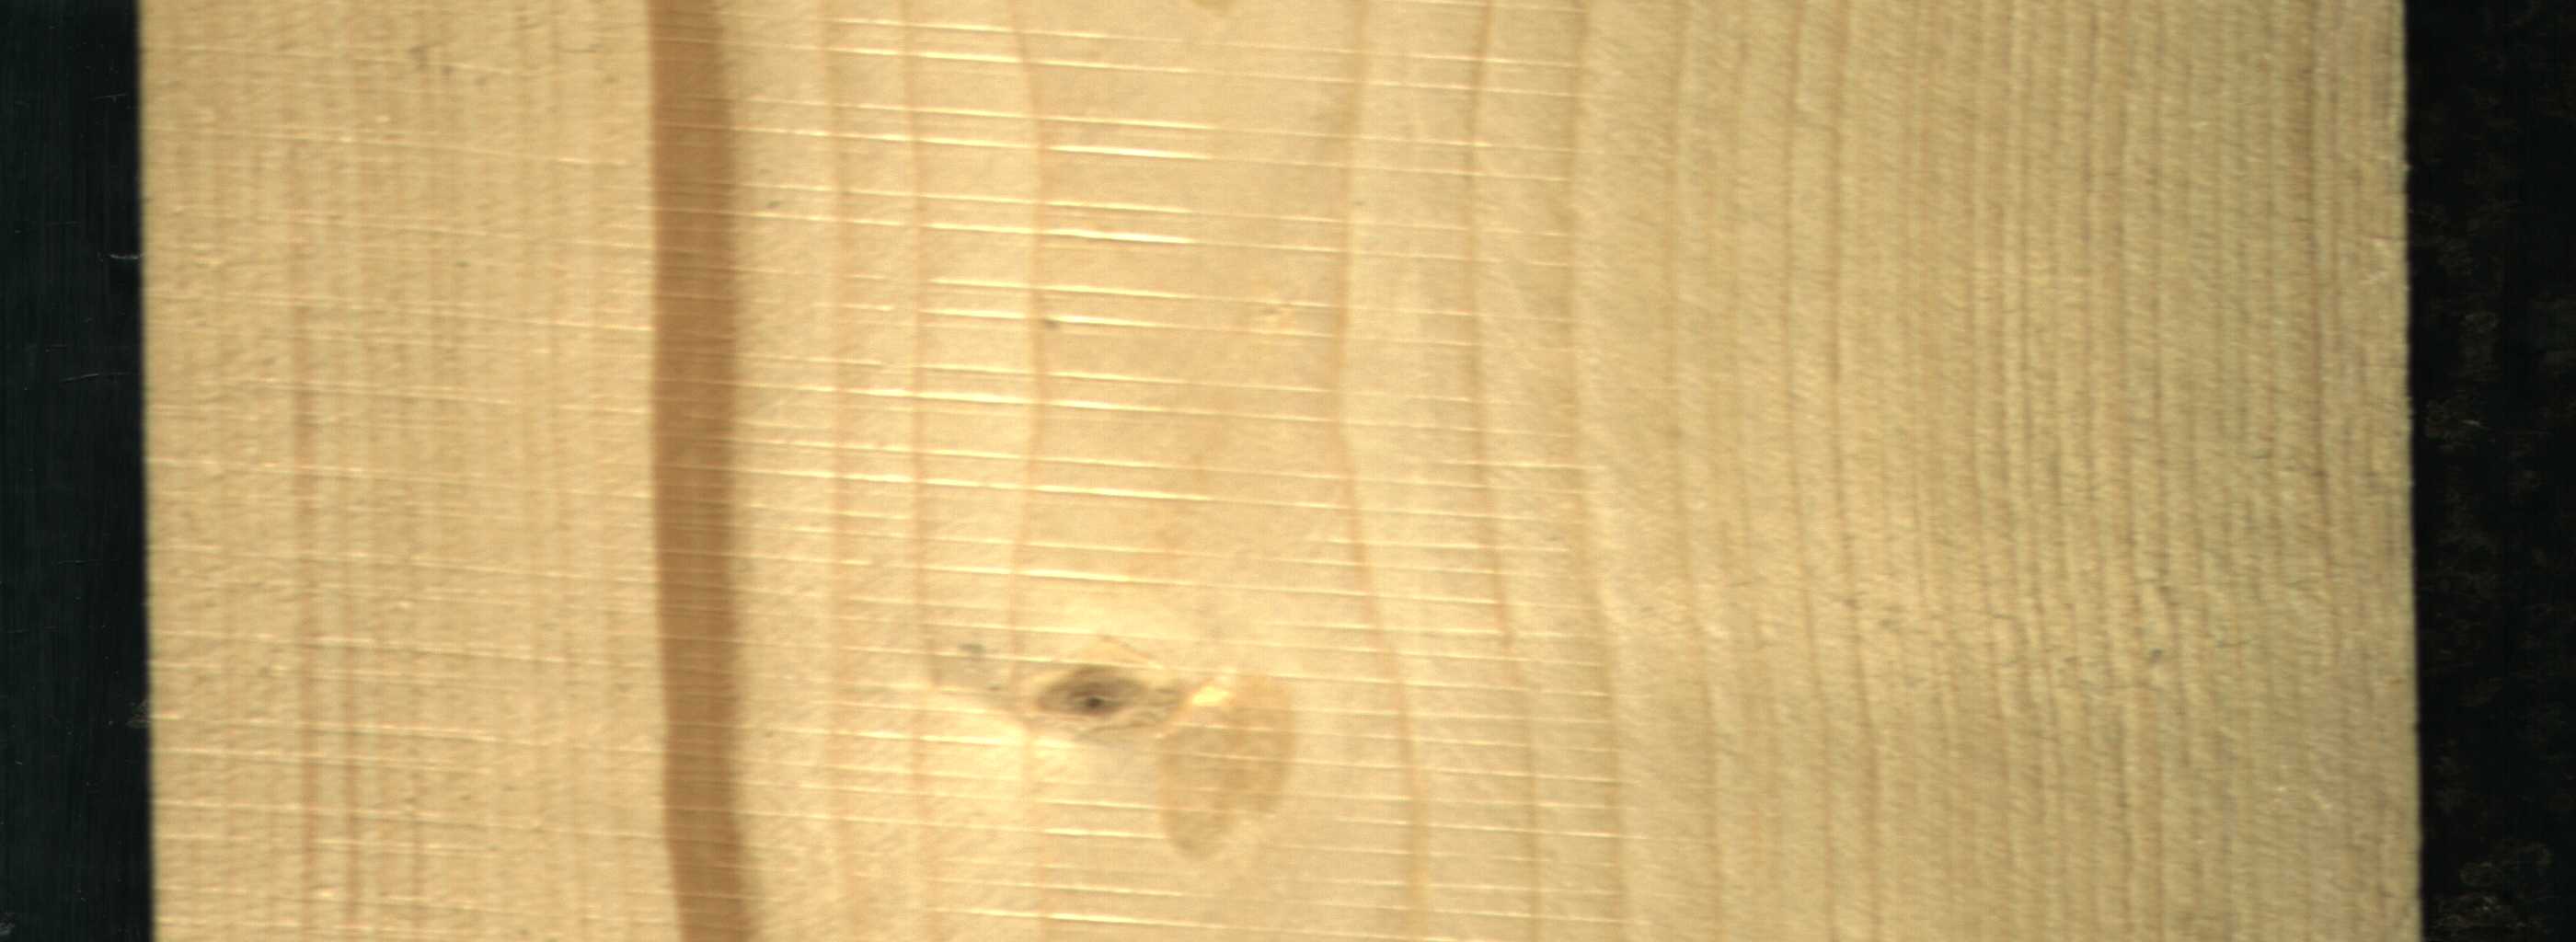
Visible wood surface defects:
Quartzity
Live_Knot